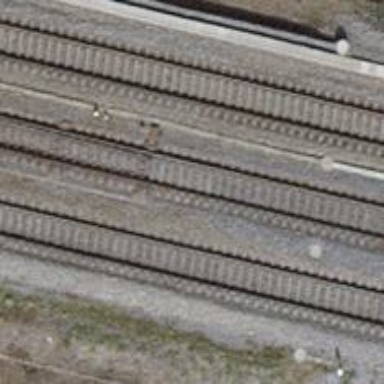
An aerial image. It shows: Single railway track with electrified contact line.